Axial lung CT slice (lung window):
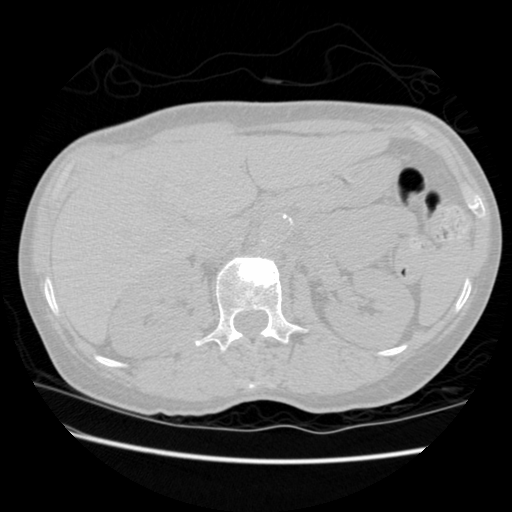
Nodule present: no